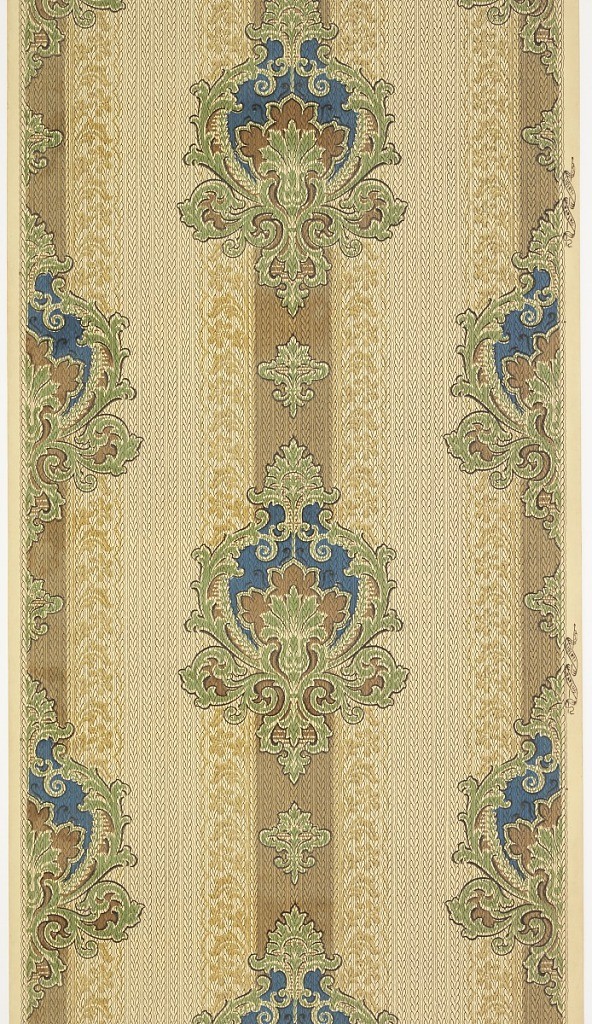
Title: Sidewall
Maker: Liberty Wall Paper Company, Schuylerville, New York
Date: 1905–1915
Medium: Machine-printed paper
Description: Lace-like foliate bands with alternating small and large foliate medallions. Background of vertical alternating wavy lines and waves. Ground is beige. Printed in green, blue, brown, black, and beige.
Printed in selvedge: "Standard Papers"